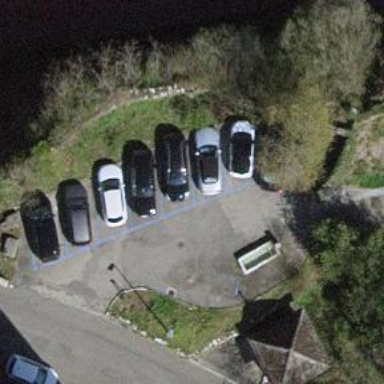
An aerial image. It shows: Parking space is available.